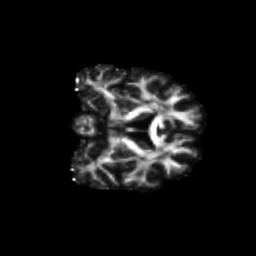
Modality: FA
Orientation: coronal
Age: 68
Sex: male
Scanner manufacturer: siemens
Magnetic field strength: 3 T
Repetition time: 4.71 s
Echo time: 0.0906 s